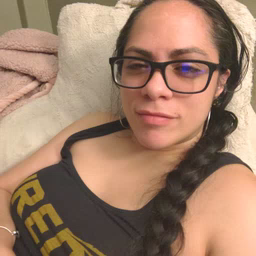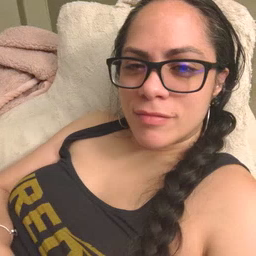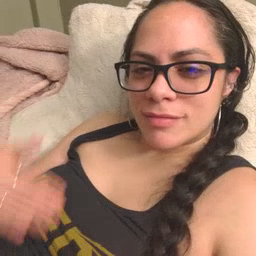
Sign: animal